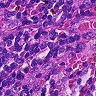
Metastatic tissue present: no